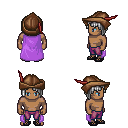
a pixel art fantasy rpg character, male body template, human, dark skin, lavender cape, magenta pants, white pageboy hairstyle, leather cap, ghillies, four views (front, back, left, right), 2x2 character sprite sheet, small pixel art, hard edges, no anti-aliasing